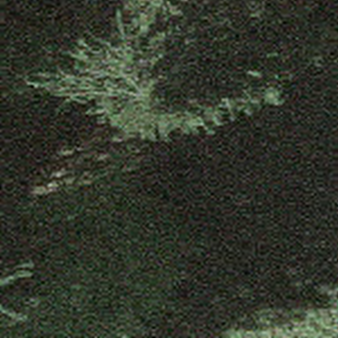
Label: other